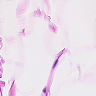
Metastatic tissue present: no